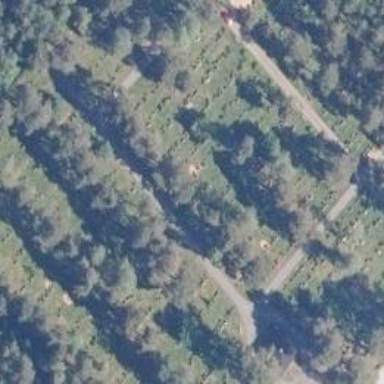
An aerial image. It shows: Fenced graveyard.